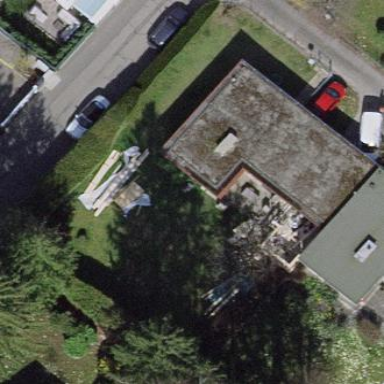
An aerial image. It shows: Garden enclosed by fence.